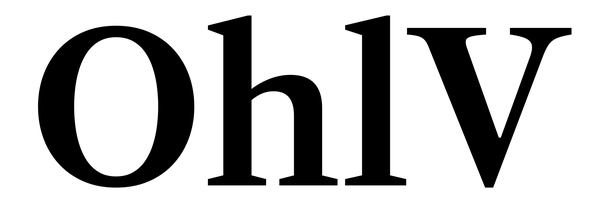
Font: LibreCaslonText_SemiBold